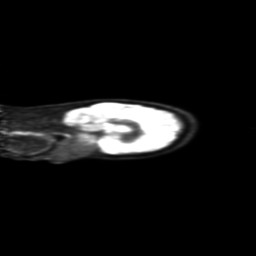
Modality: PET
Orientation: sagittal
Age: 32
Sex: female
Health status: ill